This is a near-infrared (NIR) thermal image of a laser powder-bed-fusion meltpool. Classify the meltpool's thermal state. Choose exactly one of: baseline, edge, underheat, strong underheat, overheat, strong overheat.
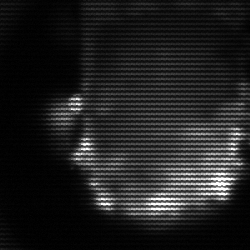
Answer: baseline